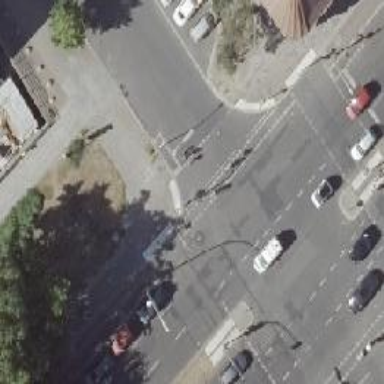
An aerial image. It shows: Crossing with traffic signals.